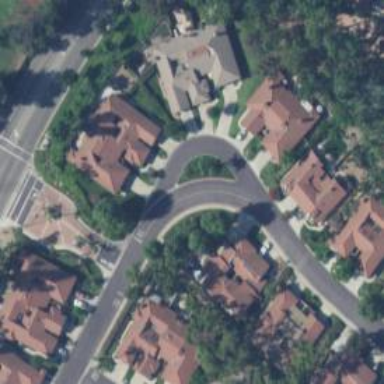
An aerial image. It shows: Residential road.